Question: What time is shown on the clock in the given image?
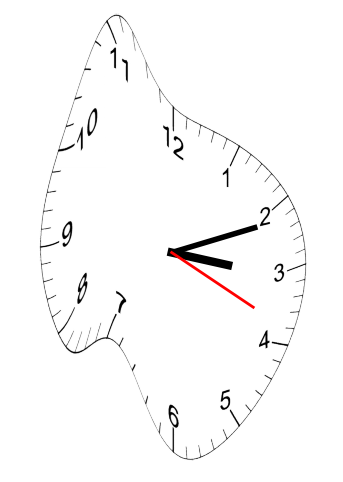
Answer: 03:11:19